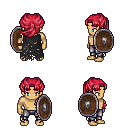
a pixel art fantasy rpg character, male body template, human, tanned skin, black tattered cape, metal pants, ruby red princess hairstyle, shield, four views (front, back, left, right), 2x2 character sprite sheet, small pixel art, hard edges, no anti-aliasing